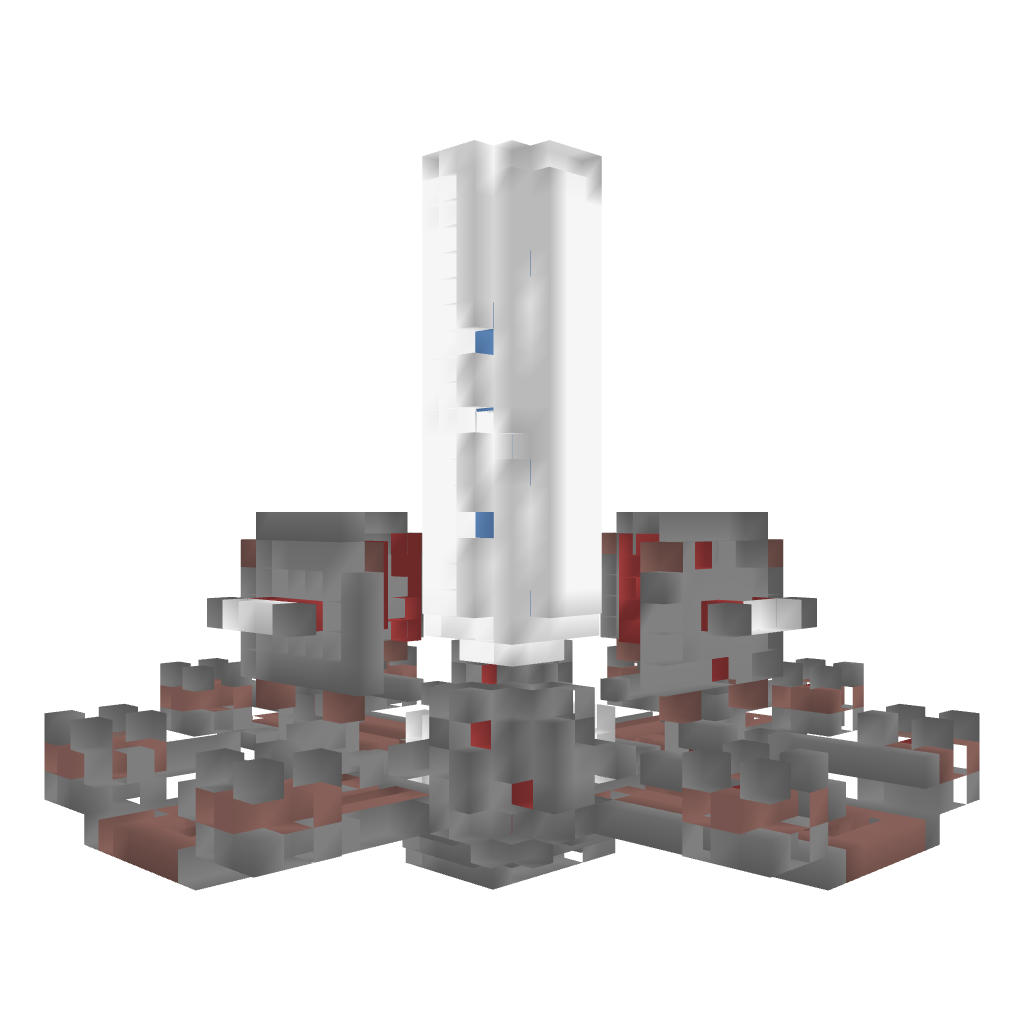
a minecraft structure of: Server spawn #1 bad low quality